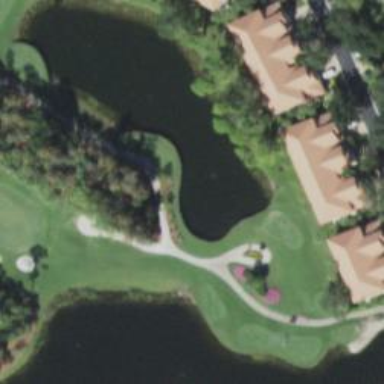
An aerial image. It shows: Scenic view of water hazard on golf course. The natural water feature adds beauty to the landscape.